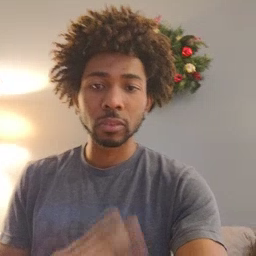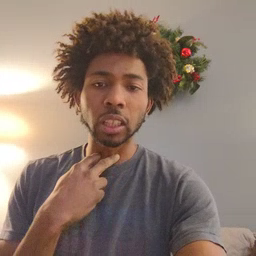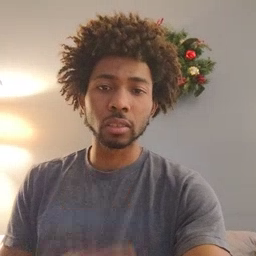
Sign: stuck